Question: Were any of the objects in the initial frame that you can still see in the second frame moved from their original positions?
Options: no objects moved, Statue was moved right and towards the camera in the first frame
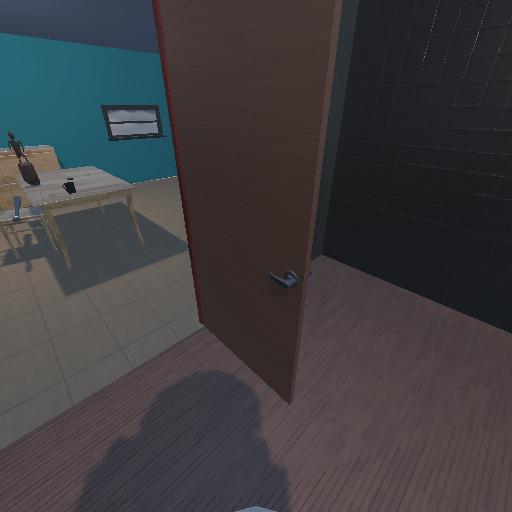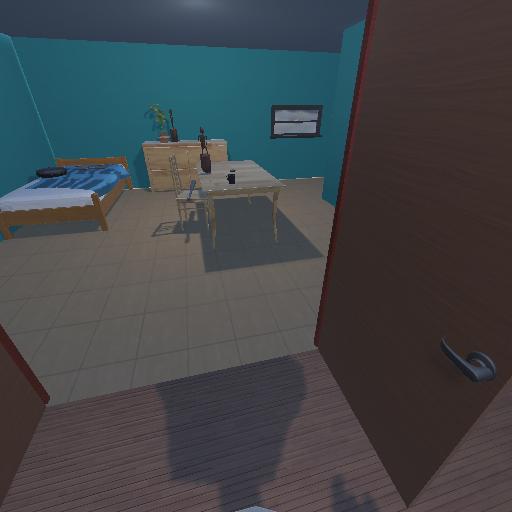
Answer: no objects moved